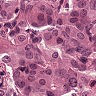
Metastatic tissue present: yes